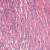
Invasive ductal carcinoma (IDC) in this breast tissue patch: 1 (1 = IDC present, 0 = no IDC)